Field crop: maize
Growth stage: 2
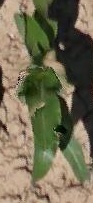
Species: maize